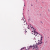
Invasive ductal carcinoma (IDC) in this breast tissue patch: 0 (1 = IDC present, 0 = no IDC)